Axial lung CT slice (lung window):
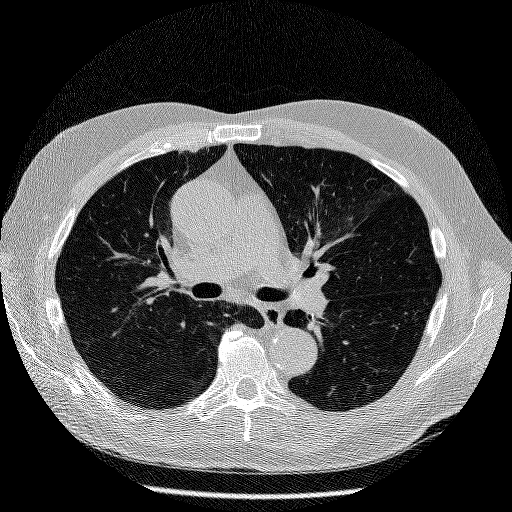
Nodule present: no